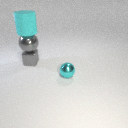
large gray metal sphere above small gray metal cube